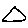
Label: triangle